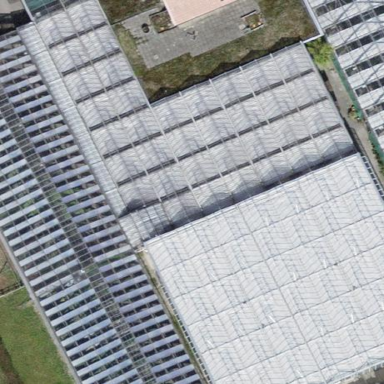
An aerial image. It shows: Greenhouse.